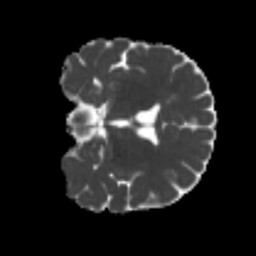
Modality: MD
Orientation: coronal
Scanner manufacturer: siemens
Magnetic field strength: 3 T
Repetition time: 4 s
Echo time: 0.0594 s